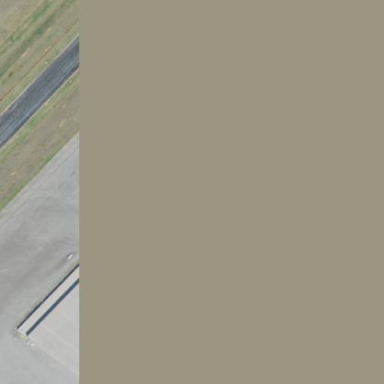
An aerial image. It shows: Apron at the airport.